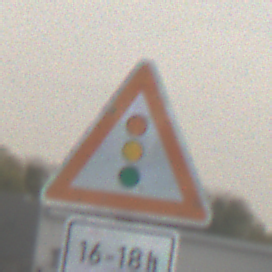
Verkehrszeichen: Lichtzeichenanlage
Zusatzzeichen unten: ZeitangabenOhneBeschraenkungAufWochentage1
Umgebung: Outdoor, Suburban
Tageszeit: MorningAfternoon
Wetter: Overcast
Licht: Natural
Jahreszeit: NotSpecified
Kontrast: LowContrast